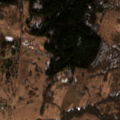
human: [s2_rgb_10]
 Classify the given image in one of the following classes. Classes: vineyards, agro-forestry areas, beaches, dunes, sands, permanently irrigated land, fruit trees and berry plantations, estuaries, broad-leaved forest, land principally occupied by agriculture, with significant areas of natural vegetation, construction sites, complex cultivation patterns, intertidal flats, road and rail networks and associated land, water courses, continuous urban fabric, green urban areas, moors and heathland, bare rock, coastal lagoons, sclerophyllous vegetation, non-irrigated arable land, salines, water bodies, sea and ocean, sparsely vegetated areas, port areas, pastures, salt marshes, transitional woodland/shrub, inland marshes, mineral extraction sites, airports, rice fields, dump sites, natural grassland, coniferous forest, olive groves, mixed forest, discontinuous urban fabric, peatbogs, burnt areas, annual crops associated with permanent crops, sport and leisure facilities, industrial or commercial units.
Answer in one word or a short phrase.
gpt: non-irrigated arable land, land principally occupied by agriculture, with significant areas of natural vegetation, broad-leaved forest, mixed forest, transitional woodland/shrub